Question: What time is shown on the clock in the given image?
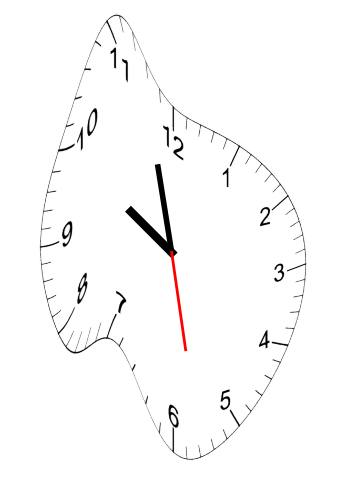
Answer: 09:57:28